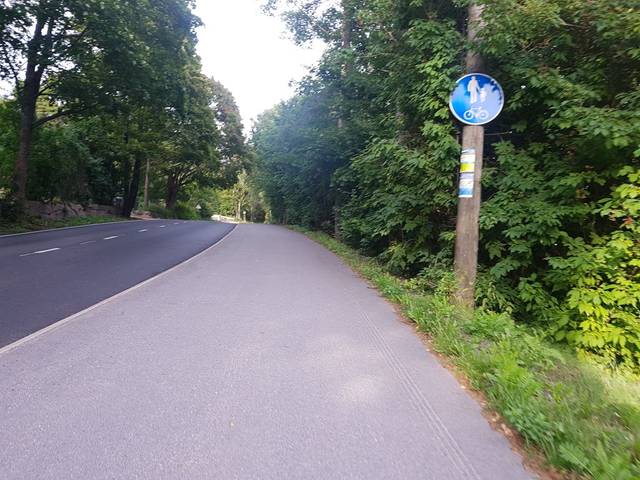
Region: Finland
Coordinates: 60.226, 24.687